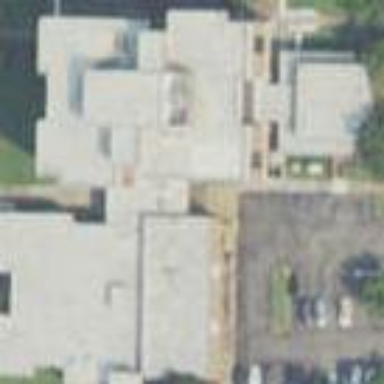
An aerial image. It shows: View of university building.